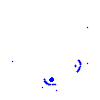
Particle: electron